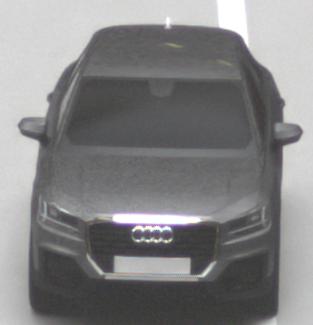
Make: Audi
Model: Q2
Model produced from: 2016
Model produced until: 2020
Doors: 5
Color: gray
Road condition: dry road
Daytime: midday
Contrast: medium contrast